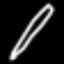
Label: pencil